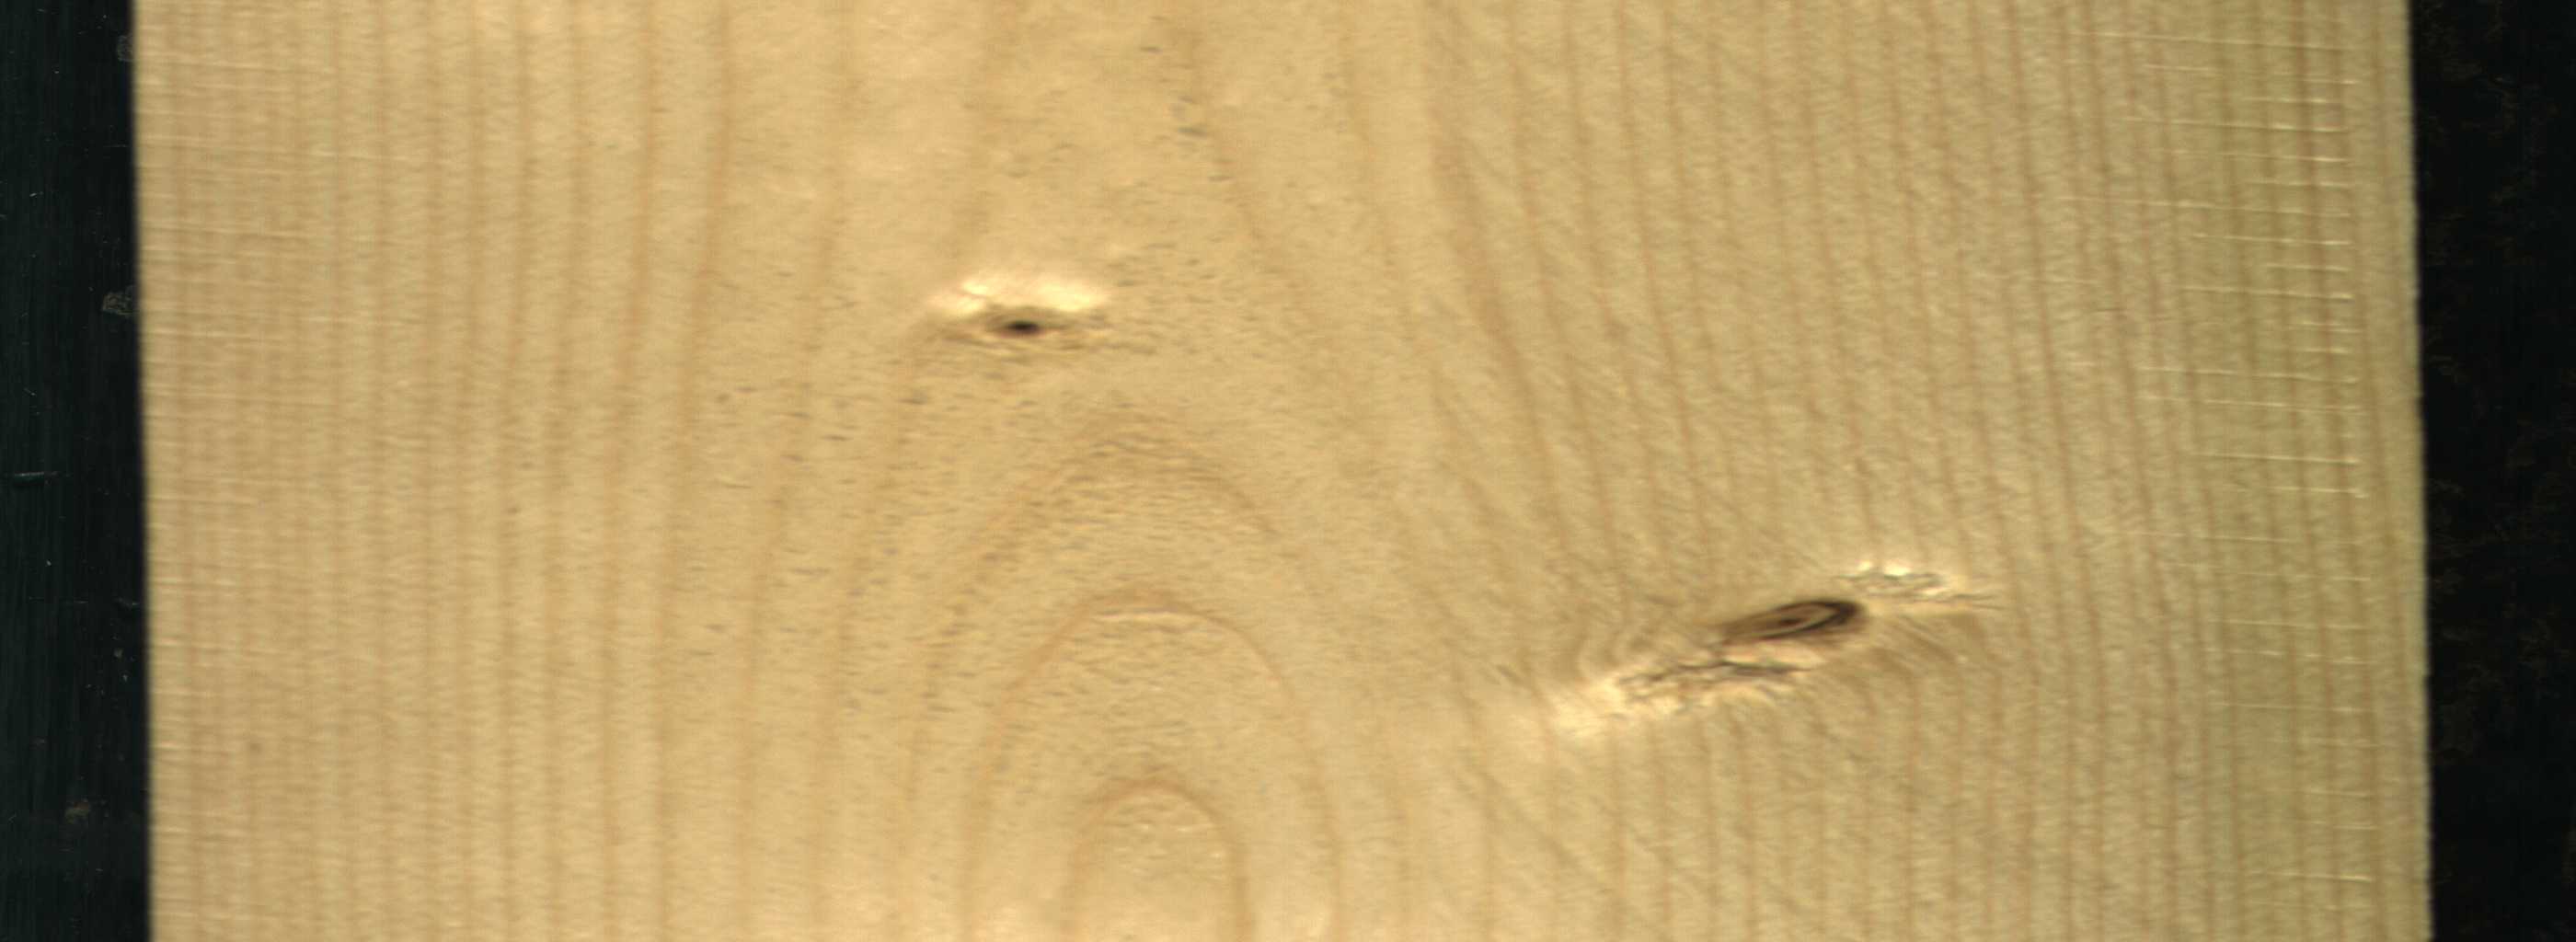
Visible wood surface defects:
Dead_Knot
Live_Knot